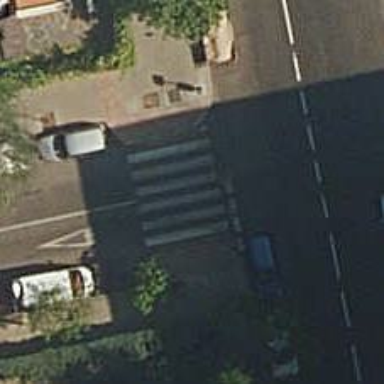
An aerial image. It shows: Crossing on the road.